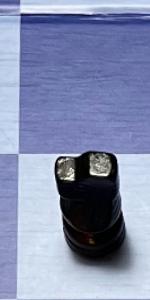
Label: Knight_Black